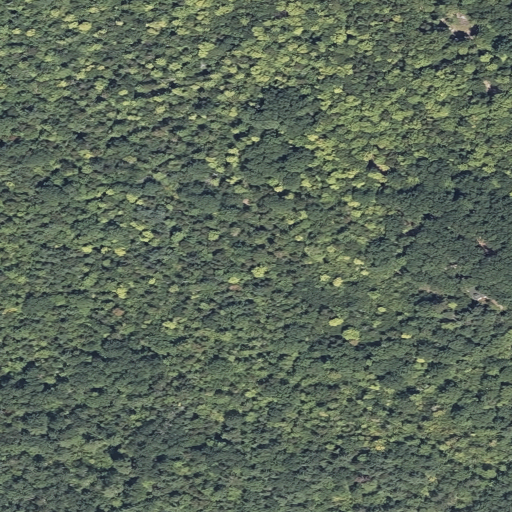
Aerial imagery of cliff(s) in Maine named Northeast Bluff containing deciduous forest, mixed forest, and open development